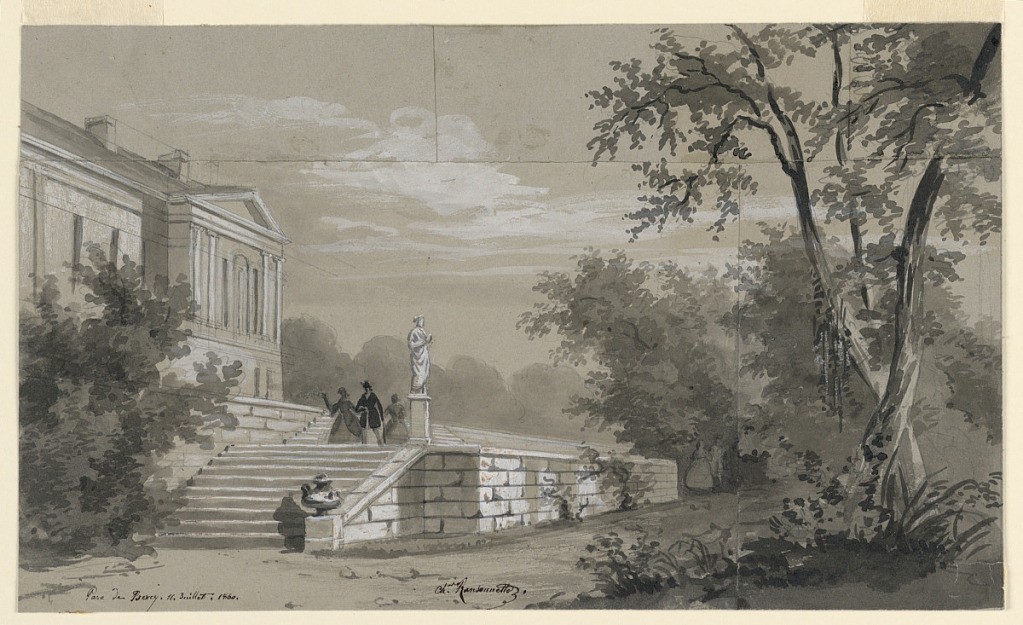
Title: In the Park of Bercy Castle
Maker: Charles Nicolas Ransonnette, French, 1793 - 1877
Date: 1860
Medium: Graphite, brush and gray, black, and white gouache on paper; five pieces of covers of sales catalogues pasted together
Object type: Drawing
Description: A corner of the castle and a terrace are shown at left. Three persons are upon the staircase leading to the terrace. A park road is at right, with a walking couple.